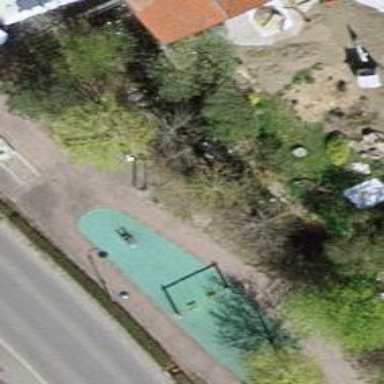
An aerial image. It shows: Playground area for leisure activities on the land.